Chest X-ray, PA view. Patient: 30 years old, sex M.
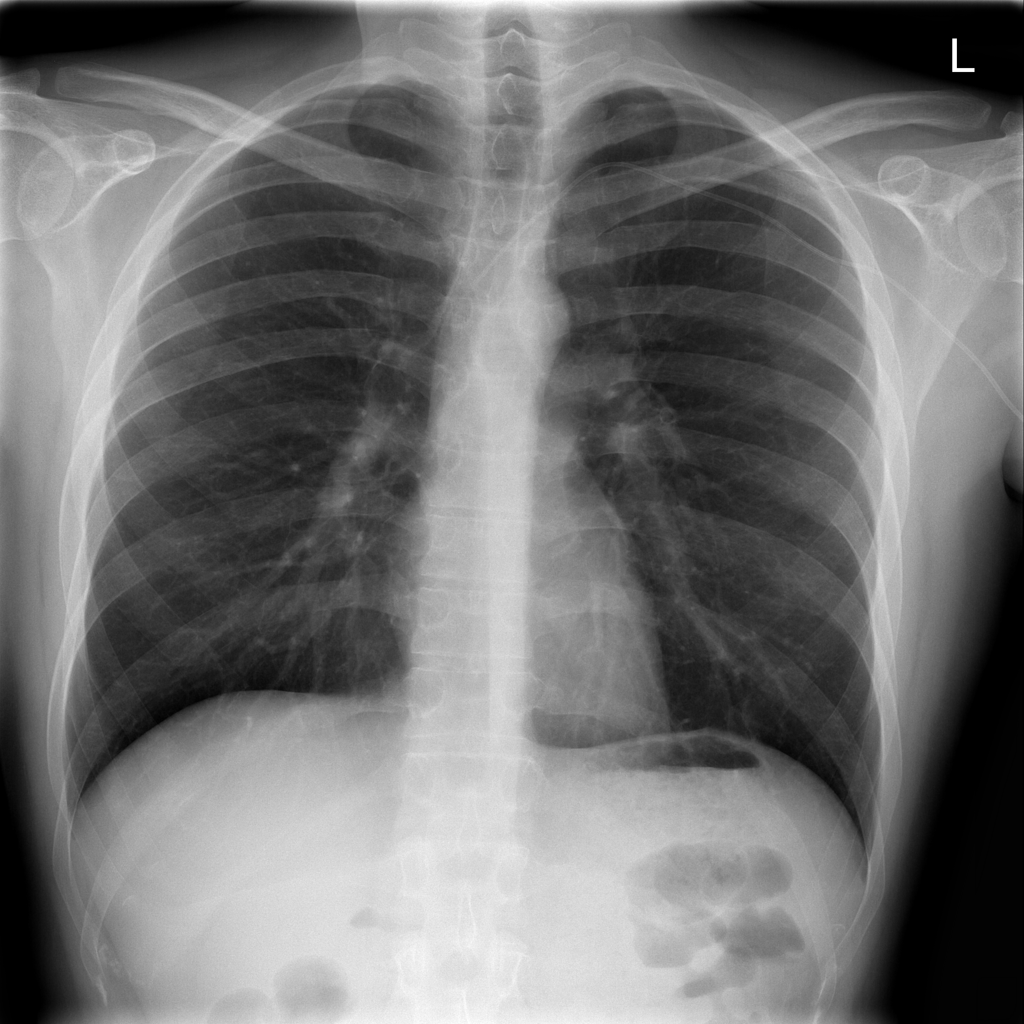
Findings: No Finding